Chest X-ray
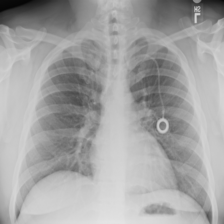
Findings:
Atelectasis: negative
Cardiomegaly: negative
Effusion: negative
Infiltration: negative
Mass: negative
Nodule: negative
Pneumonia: negative
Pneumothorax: negative
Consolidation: negative
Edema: negative
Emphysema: negative
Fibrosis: negative
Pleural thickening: negative
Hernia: negative